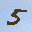
Label: 5